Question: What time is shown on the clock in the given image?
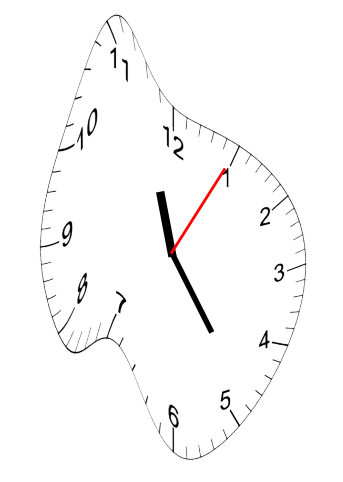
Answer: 11:24:05